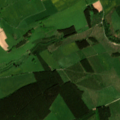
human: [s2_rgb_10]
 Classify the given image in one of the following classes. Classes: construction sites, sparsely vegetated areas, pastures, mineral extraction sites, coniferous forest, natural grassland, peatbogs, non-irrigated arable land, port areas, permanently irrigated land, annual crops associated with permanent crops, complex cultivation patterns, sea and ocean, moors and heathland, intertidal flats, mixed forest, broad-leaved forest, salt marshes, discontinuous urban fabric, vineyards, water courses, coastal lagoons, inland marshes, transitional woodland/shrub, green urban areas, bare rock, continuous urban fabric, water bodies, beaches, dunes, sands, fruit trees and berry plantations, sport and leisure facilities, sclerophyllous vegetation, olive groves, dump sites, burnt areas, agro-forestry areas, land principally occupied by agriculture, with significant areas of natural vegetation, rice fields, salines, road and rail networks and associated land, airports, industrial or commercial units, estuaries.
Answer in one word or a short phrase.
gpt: discontinuous urban fabric, pastures, complex cultivation patterns, coniferous forest, mixed forest, transitional woodland/shrub